Current action and preconditions to check: path_clear

Your task: For each precondition in the list above, predict whether it will hold at this action.

Consider the current scene as observed from the mobile robot's camera, and analyze the predicted future states of all dynamic agents (e.g., people, animals, vehicles, or any moving entities) within the NEXT SECOND.

IMPORTANT: Only answer "very likely" if you are absolutely certain—based on strong, clear evidence—that a dynamic agent will violate the precondition in the predicted future state. Do NOT answer "very likely" for unlikely, ambiguous, or low-probability risks.

Ask yourself for each precondition: Is there a high probability, with clear and convincing evidence, that the predicted future states of any dynamic agent will interfere with the predicted future state of the currently executing action within the NEXT SECOND, causing that precondition to fail?

Assess the risk level based on these predictions. Use "likely" or "very likely" if motions create a clear risk of interference.

Use "neutral" or "improbable" if agents are nearby but their predicted paths are clearly diverging or non-conflicting.

Failure Risk Categories: "very improbable", "improbable", "neutral", "likely", "very likely"

Answer Format: Output ONLY the probability_of_failure value from these categories: "very improbable", "improbable", "neutral", "likely", "very likely"

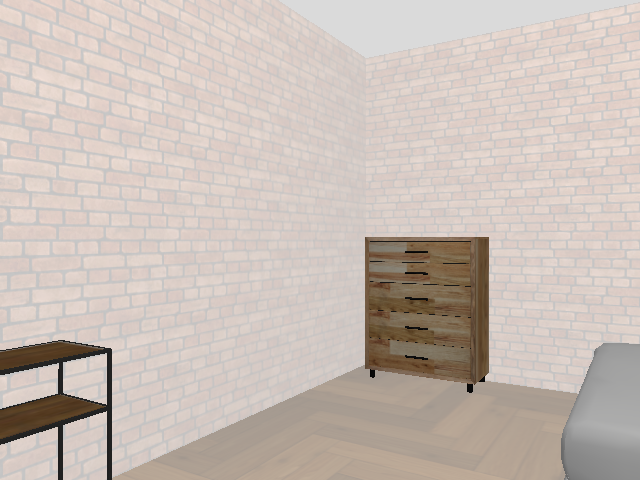

Answer: very improbable